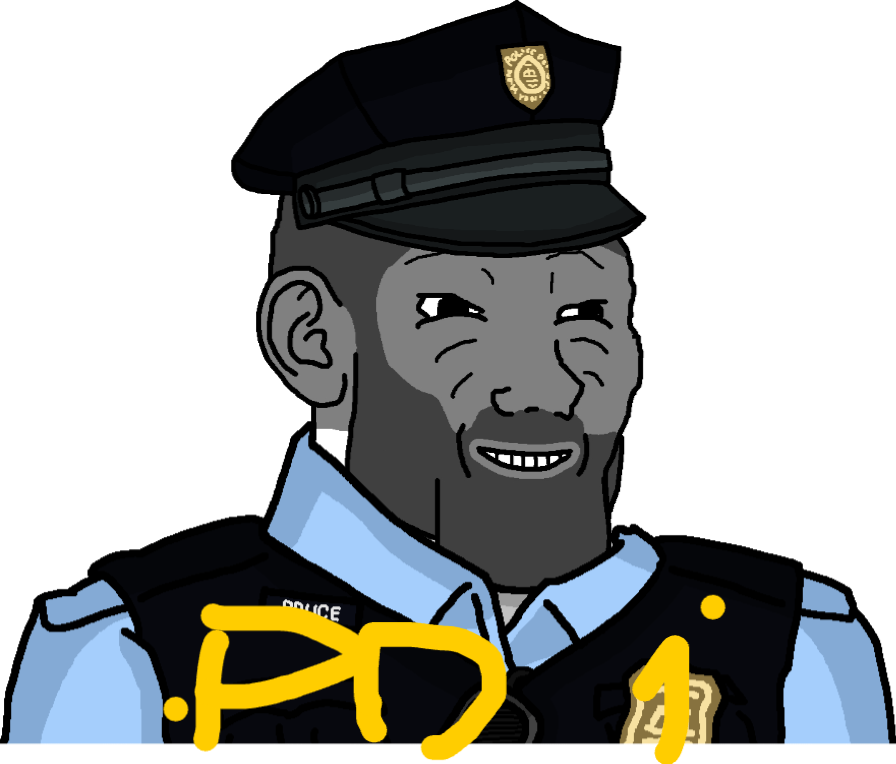
Label: 5_Grey_Chad